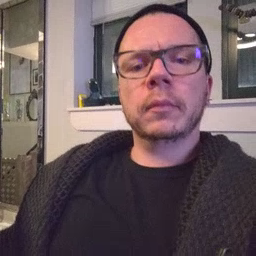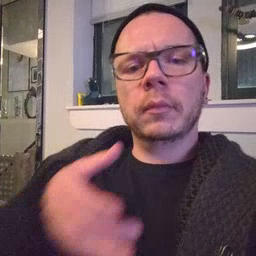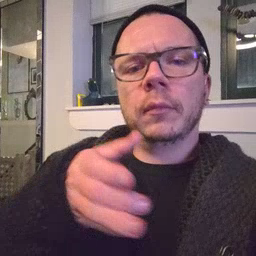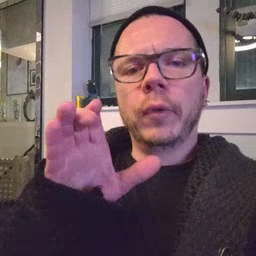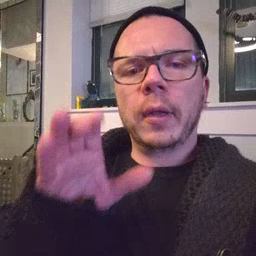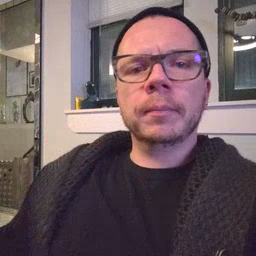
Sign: drink